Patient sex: M
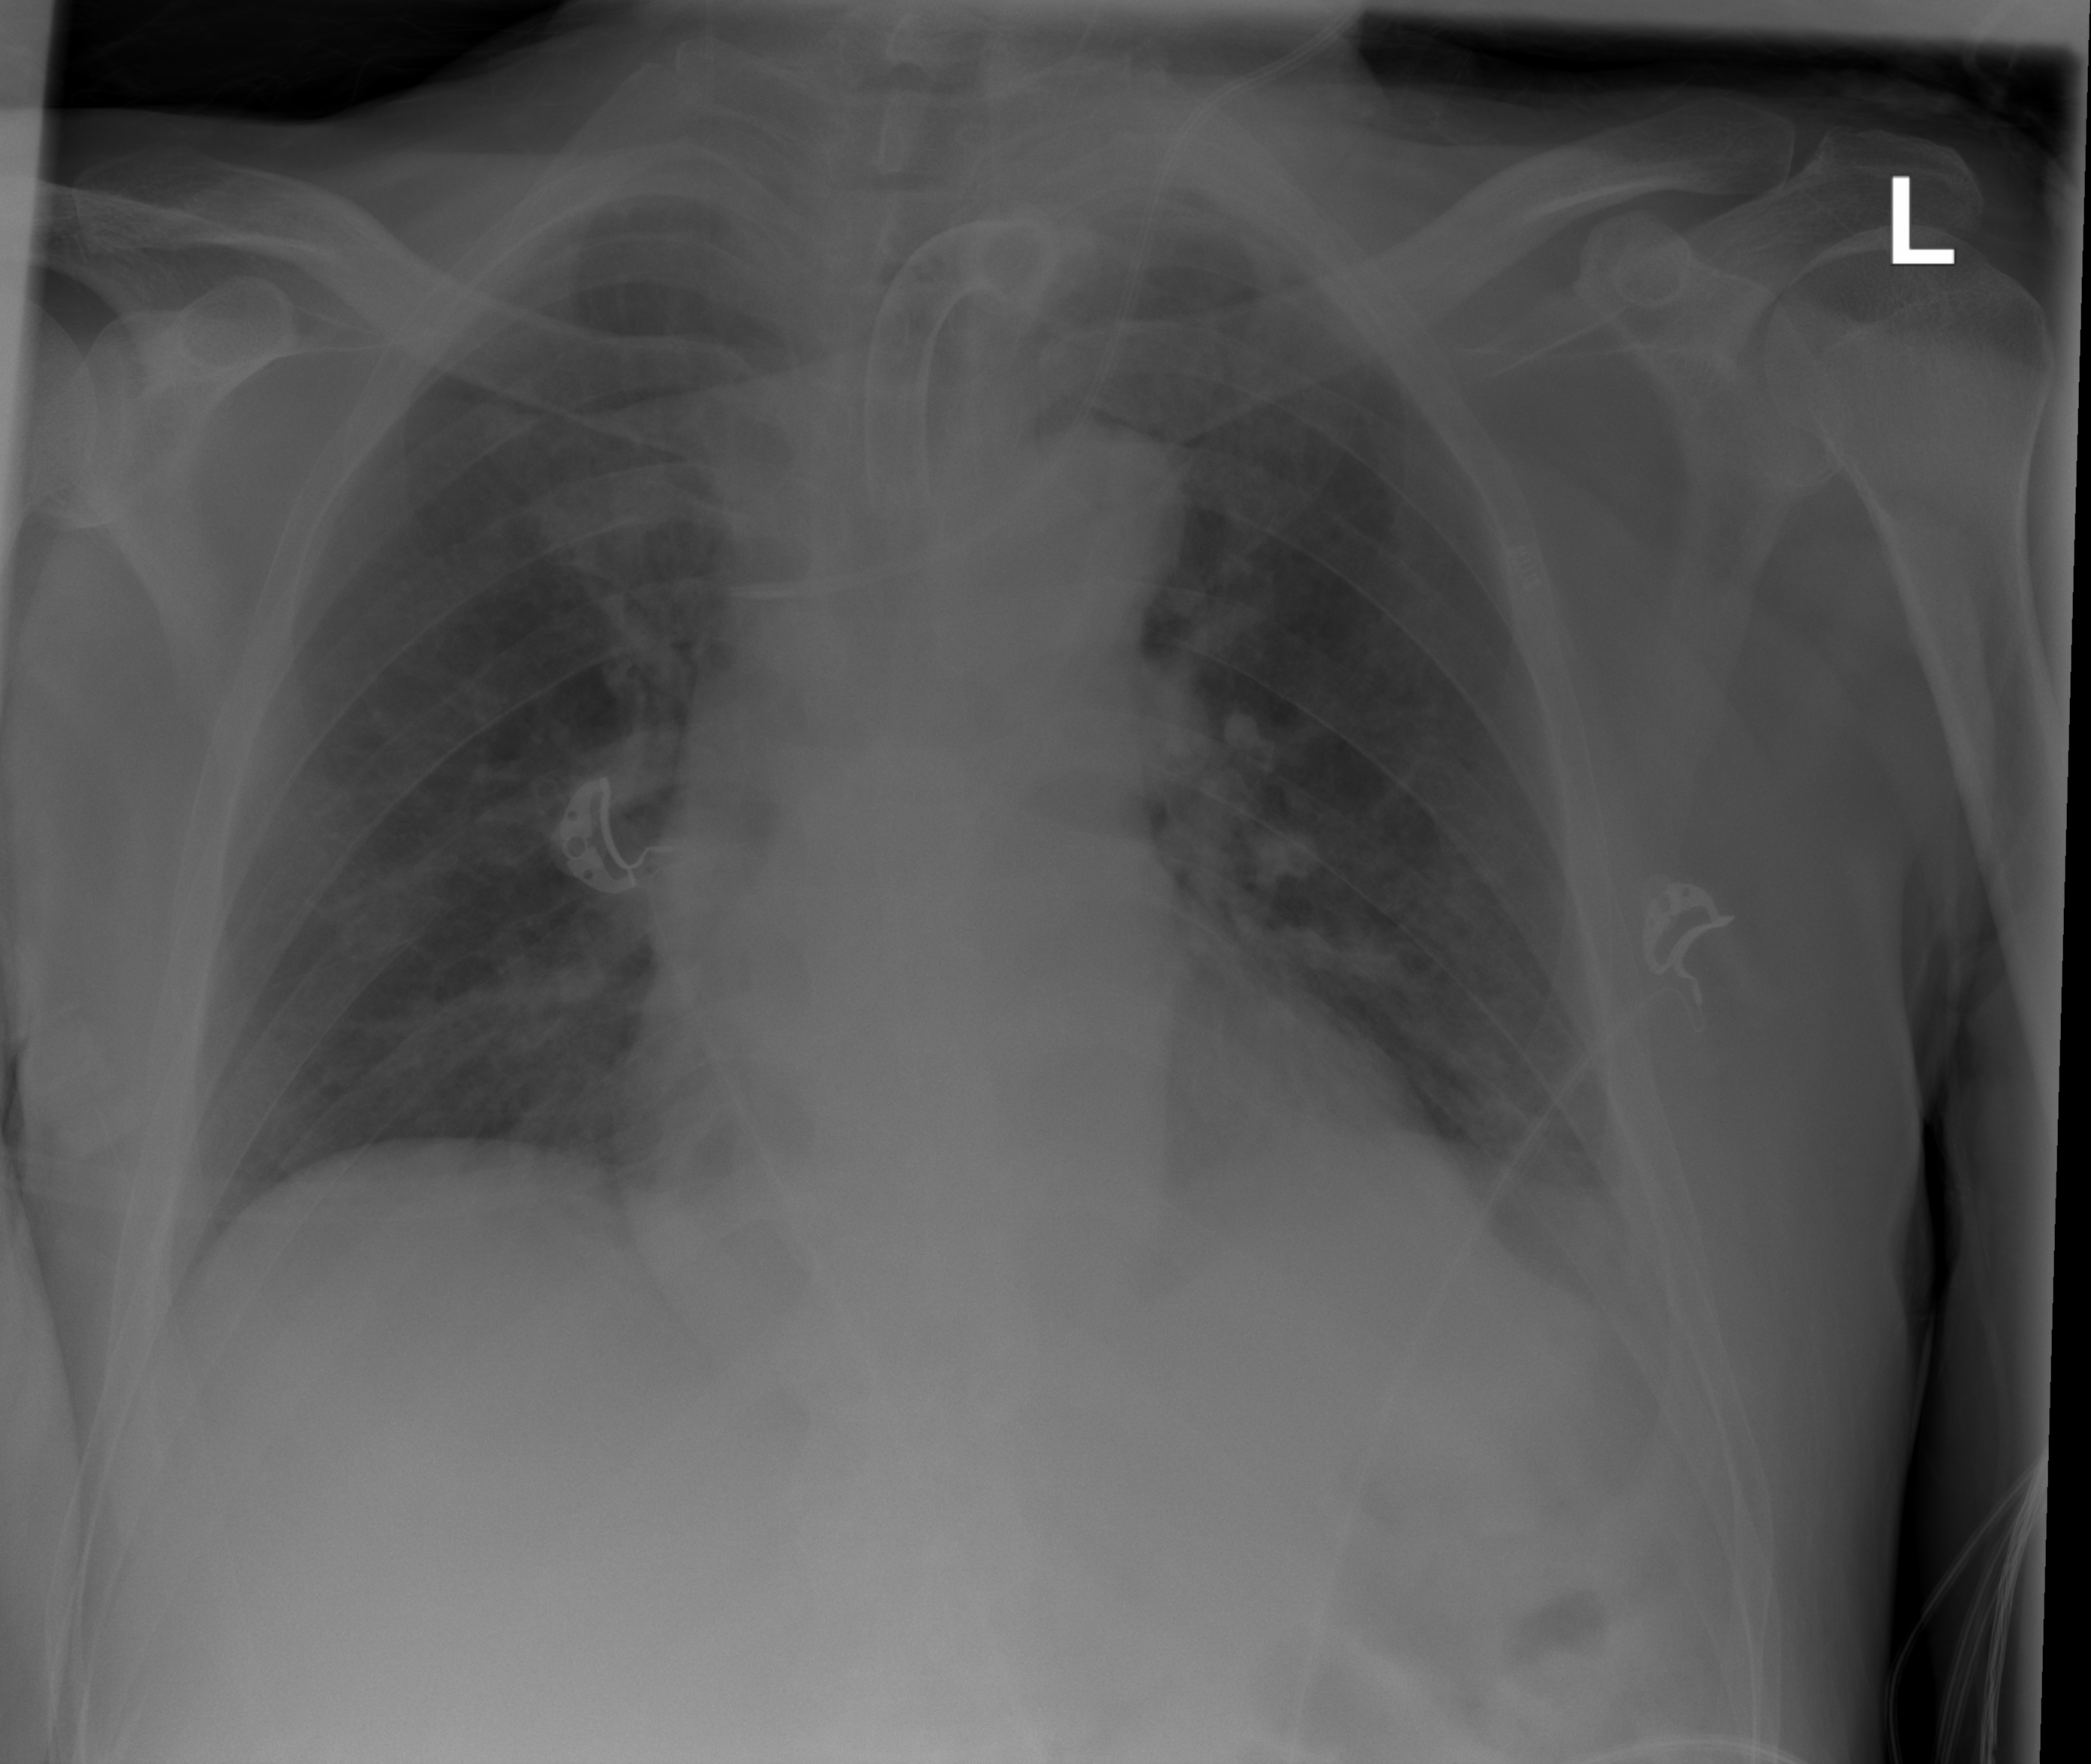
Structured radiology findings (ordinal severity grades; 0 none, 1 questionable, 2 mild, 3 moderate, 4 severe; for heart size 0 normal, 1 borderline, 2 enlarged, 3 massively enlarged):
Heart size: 0
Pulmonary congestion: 0
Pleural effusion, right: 0
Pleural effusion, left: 0
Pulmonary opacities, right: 0
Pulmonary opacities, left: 0
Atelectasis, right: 0
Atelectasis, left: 2